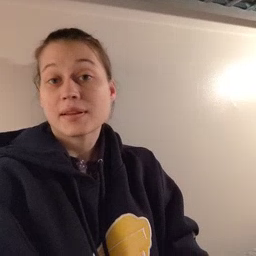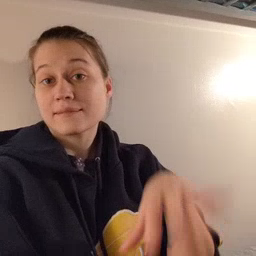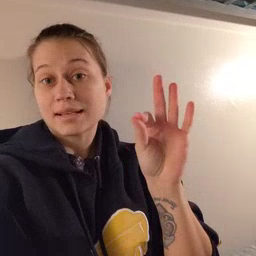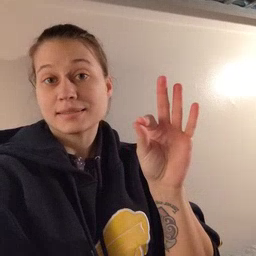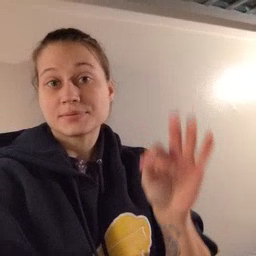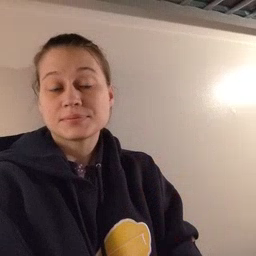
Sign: find